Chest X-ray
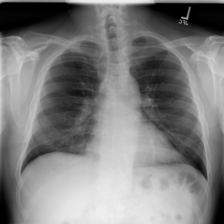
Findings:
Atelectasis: negative
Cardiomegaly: negative
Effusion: negative
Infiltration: negative
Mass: negative
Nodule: negative
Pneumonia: negative
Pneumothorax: negative
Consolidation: negative
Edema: negative
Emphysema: negative
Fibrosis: negative
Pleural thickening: negative
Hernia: negative